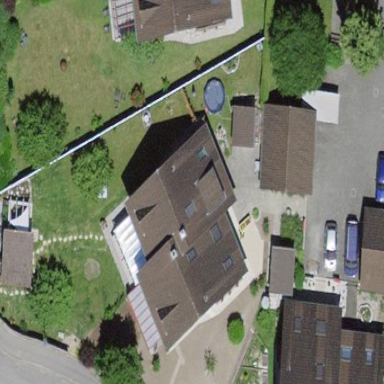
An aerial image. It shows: Terrace building.